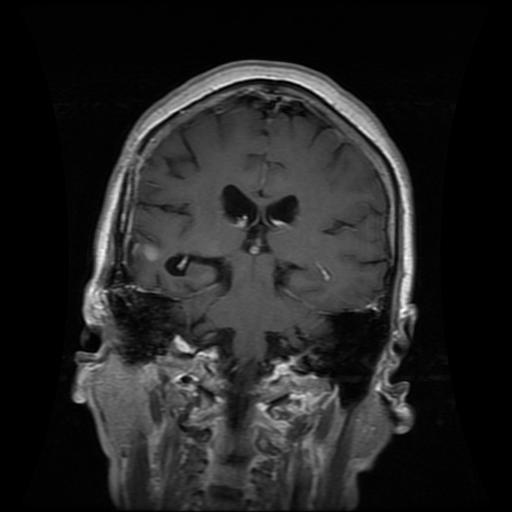
Label: glioma